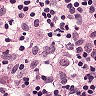
Metastatic tissue present: no